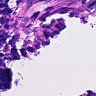
Metastatic tissue present: no